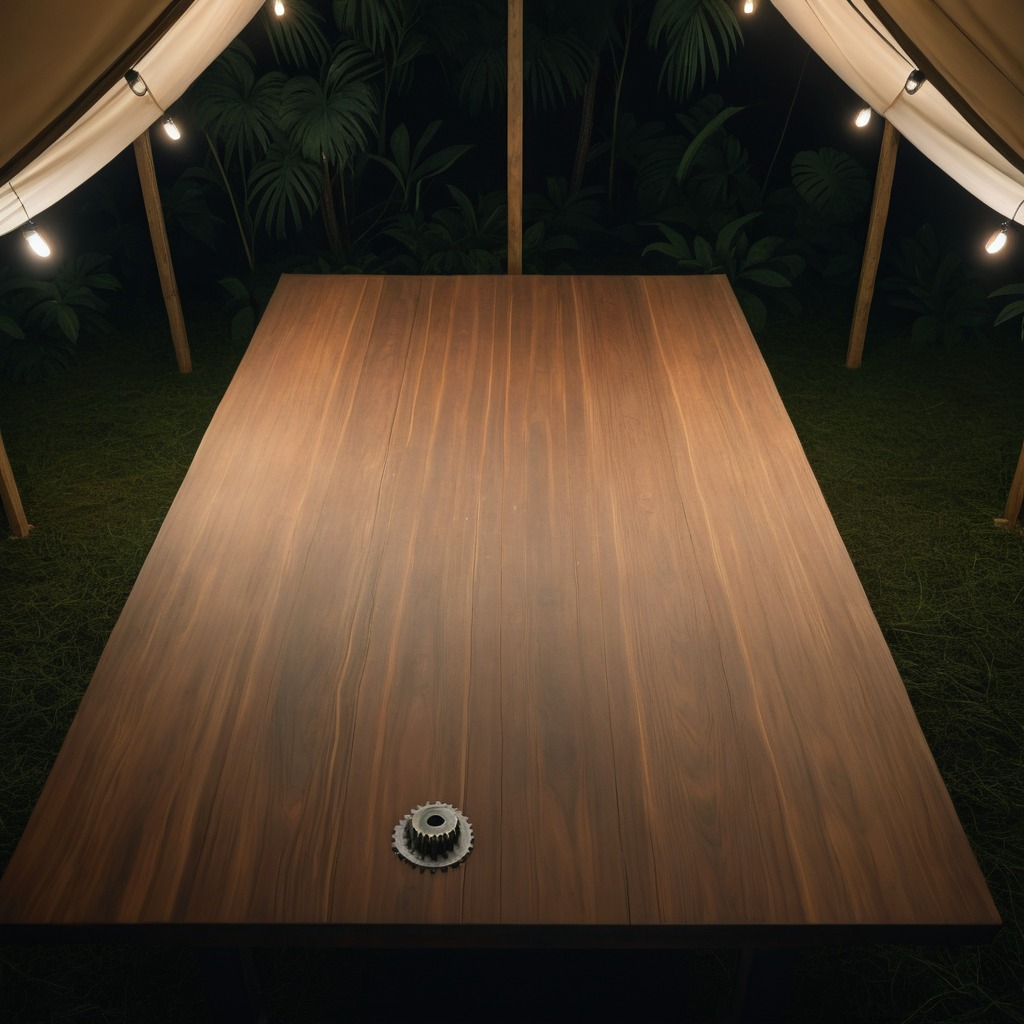
A steel gear with teeth is lying on a wooden table inside a jungle field workshop tent at night.